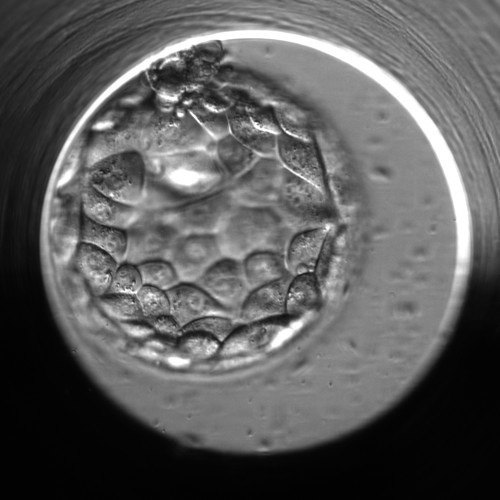
Embryo quality: good